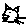
Label: cat